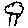
Label: tree